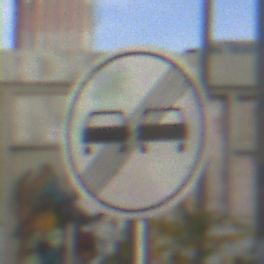
Verkehrszeichen: EndeUeberholverbot
Umgebung: Outdoor, Urban
Tageszeit: MorningAfternoon
Wetter: PartlyCloudy
Licht: Natural
Jahreszeit: NotSpecified
Kontrast: MediumContrast